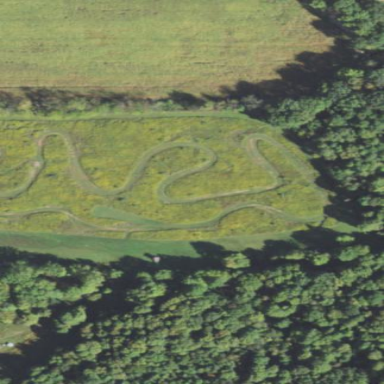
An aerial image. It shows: Motocross raceway.